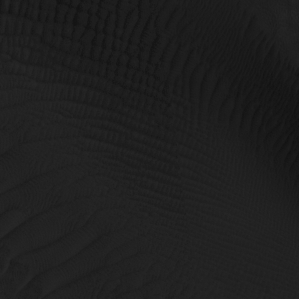
Label: non_frost